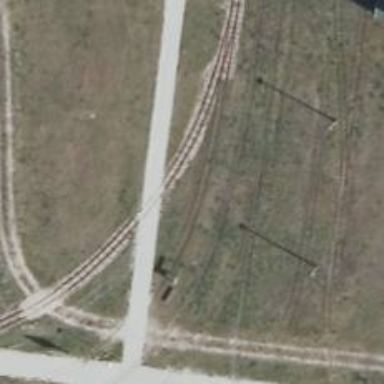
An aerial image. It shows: Railway halt.